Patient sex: M
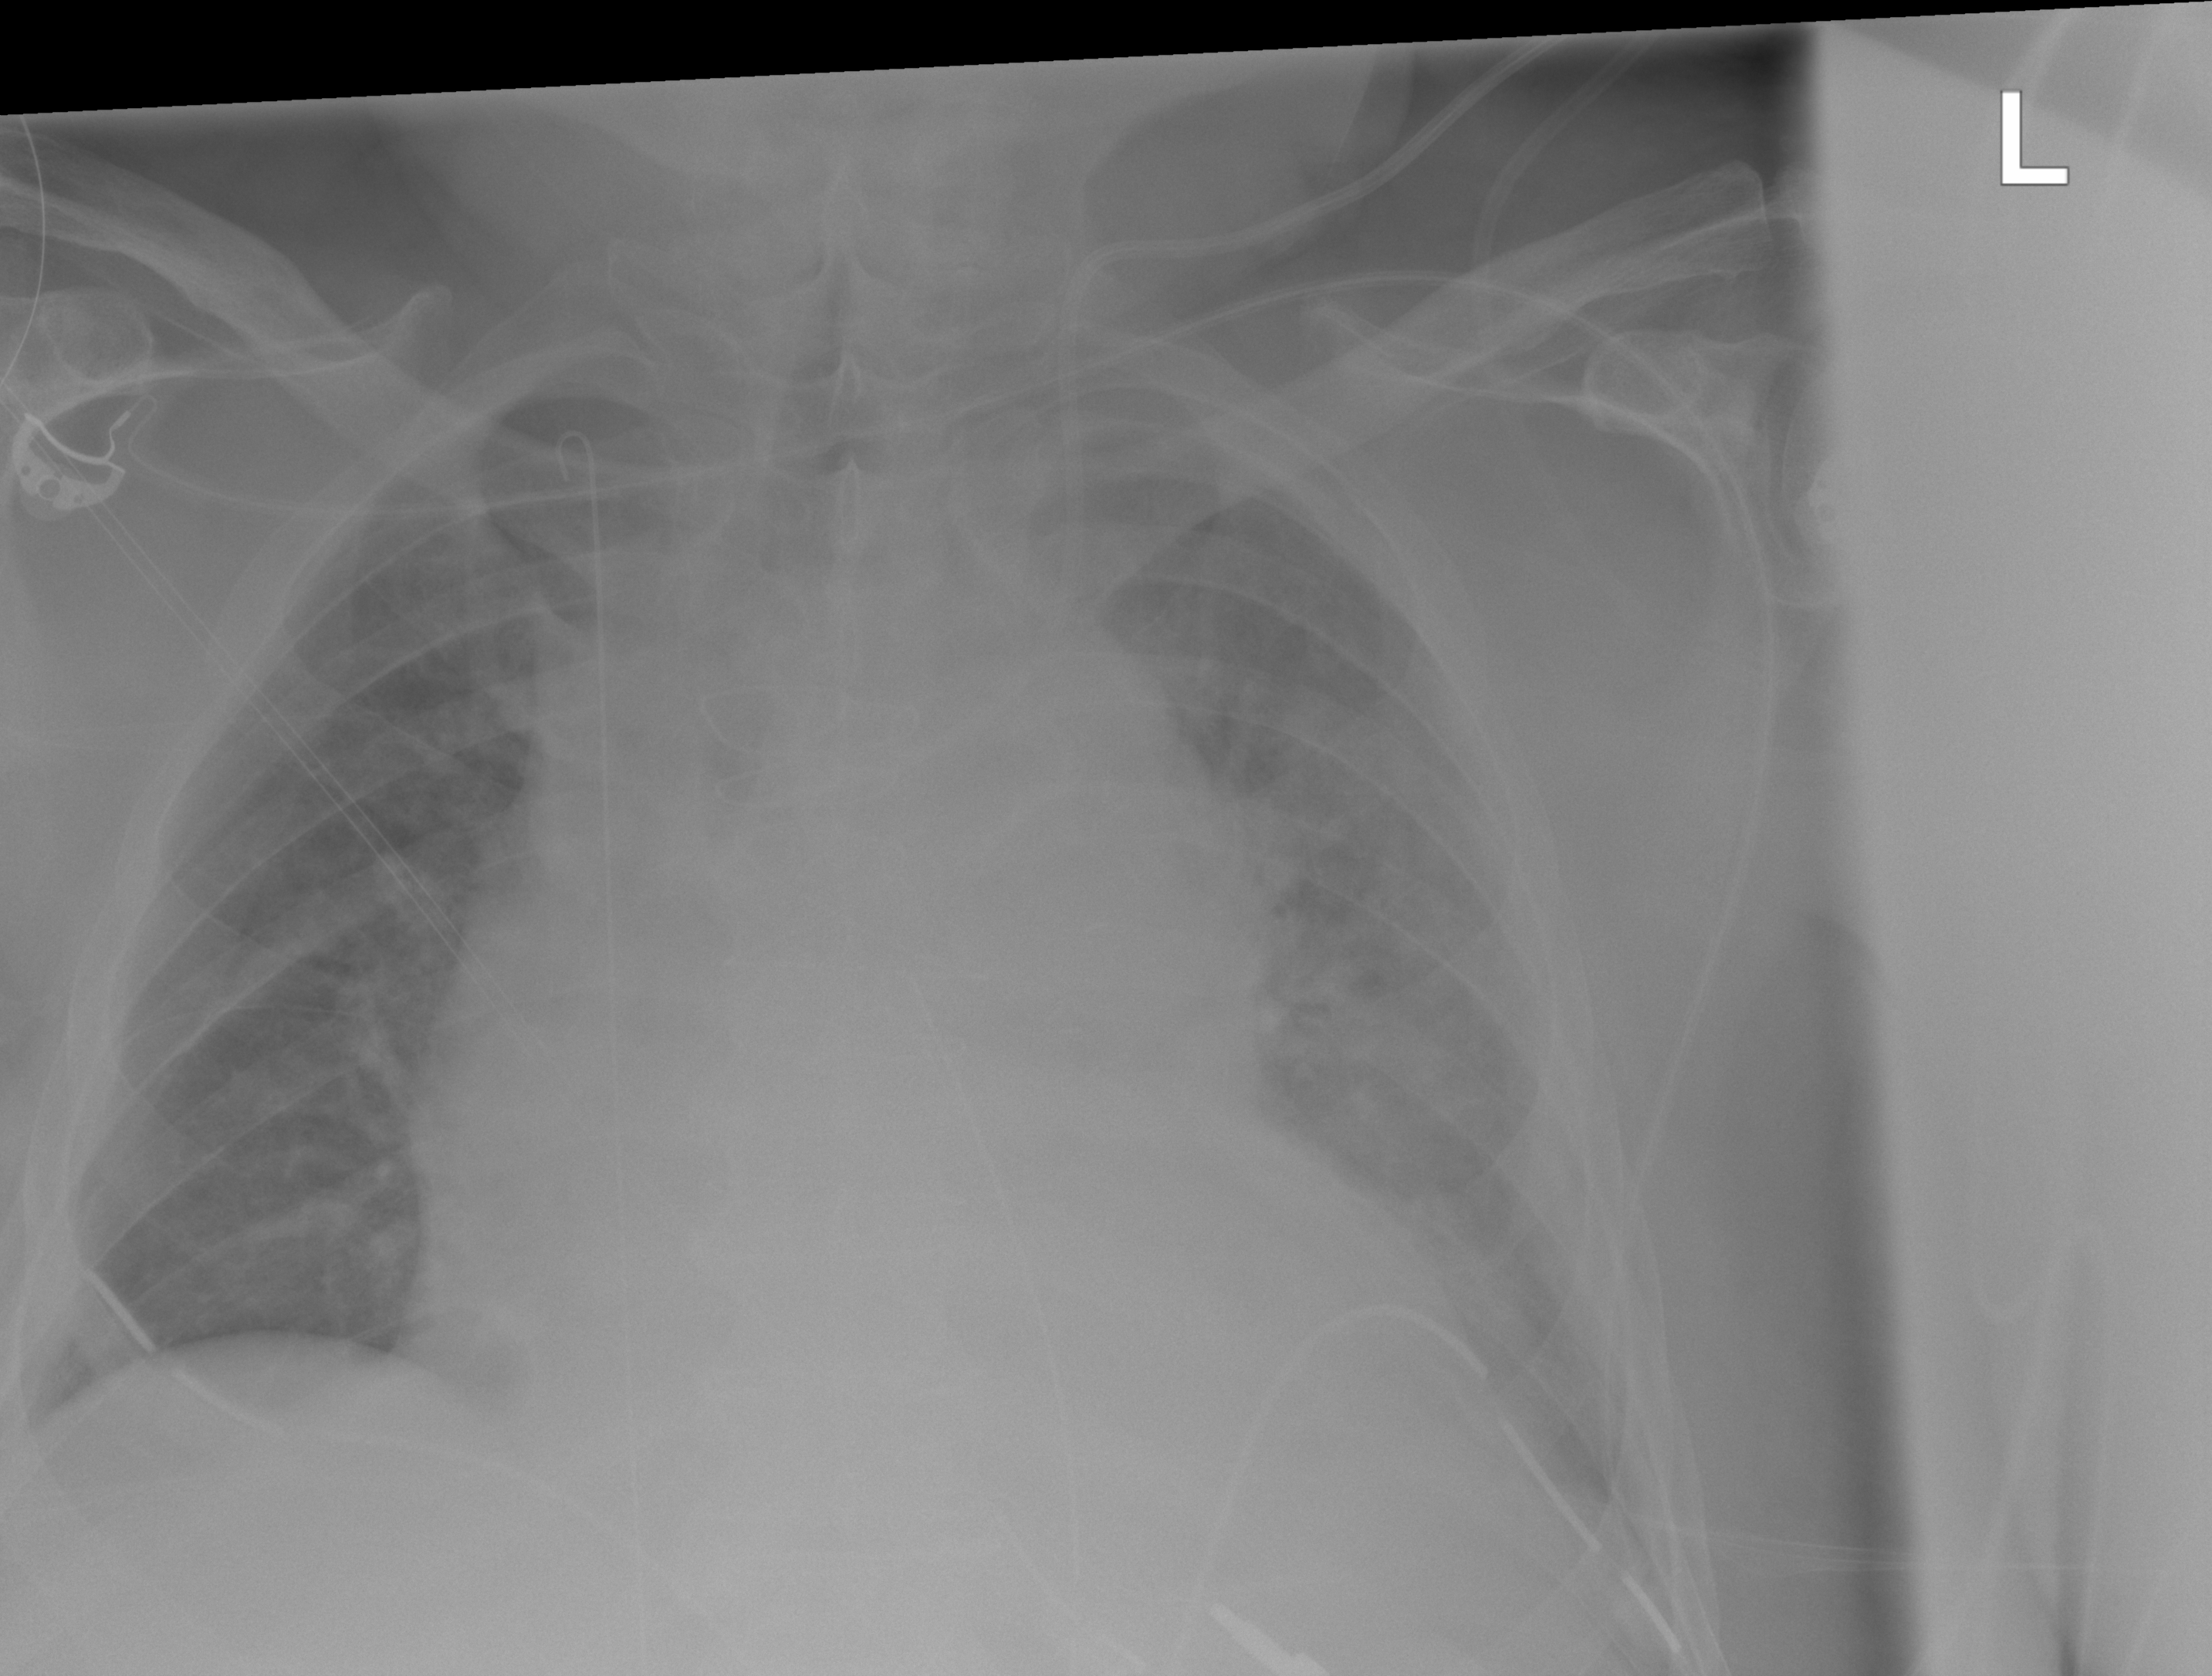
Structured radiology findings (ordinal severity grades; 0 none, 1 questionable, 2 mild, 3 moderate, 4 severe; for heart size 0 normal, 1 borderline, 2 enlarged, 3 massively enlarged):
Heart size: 3
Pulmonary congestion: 2
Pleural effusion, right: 0
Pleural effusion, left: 2
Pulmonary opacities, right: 0
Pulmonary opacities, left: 2
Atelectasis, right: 0
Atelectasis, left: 2